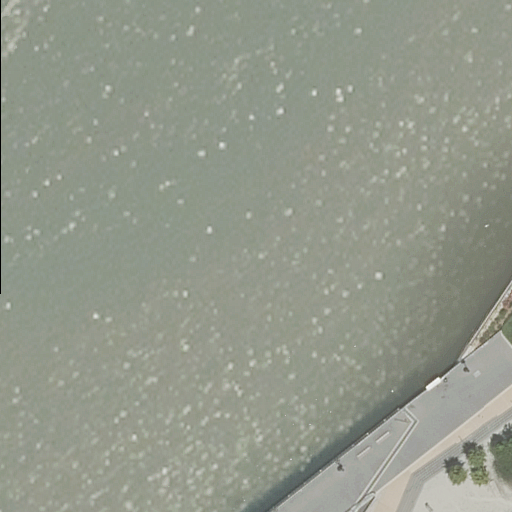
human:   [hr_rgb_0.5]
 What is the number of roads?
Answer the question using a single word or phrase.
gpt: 5

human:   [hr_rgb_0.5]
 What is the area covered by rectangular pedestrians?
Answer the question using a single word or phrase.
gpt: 2432m2

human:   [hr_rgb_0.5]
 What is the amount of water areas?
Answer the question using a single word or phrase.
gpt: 1

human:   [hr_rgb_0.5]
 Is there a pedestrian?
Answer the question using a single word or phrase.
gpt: yes

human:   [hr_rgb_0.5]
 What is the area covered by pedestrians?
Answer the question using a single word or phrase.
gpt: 2432m2

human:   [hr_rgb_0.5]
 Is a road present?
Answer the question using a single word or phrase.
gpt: yes

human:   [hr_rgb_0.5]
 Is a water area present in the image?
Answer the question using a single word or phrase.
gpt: yes

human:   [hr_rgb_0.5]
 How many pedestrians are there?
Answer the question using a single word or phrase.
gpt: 2

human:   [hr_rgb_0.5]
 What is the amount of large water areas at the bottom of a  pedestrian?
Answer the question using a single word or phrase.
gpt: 0

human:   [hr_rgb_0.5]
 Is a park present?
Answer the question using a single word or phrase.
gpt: yes

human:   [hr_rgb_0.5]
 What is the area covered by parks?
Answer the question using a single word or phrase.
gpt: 7090m2

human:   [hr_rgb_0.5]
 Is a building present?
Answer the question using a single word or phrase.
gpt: no

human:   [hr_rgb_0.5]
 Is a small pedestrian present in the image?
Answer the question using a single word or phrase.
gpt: no

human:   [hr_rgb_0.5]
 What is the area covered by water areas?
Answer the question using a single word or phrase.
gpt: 9615m2

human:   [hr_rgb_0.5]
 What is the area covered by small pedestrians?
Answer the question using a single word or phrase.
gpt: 0m2

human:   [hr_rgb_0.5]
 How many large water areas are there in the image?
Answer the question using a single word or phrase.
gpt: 1

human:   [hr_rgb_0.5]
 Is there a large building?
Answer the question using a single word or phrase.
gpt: no

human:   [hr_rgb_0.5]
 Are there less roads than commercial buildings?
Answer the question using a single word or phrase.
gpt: no

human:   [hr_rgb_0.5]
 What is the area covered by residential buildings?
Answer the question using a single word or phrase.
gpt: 0m2

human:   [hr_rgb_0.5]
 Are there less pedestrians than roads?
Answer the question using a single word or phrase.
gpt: yes

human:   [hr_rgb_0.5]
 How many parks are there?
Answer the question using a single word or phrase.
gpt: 1

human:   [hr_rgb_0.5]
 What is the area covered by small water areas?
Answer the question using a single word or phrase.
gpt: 0m2

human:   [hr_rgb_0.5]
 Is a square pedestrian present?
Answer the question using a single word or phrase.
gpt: no

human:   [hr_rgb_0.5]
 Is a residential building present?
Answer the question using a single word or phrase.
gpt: no

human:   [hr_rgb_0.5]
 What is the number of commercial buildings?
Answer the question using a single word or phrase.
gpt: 0

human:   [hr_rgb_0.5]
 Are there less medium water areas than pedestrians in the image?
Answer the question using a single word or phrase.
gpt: yes

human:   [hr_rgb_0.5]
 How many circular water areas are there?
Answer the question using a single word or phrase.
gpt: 0

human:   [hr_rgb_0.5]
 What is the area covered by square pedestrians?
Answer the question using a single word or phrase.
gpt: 0m2

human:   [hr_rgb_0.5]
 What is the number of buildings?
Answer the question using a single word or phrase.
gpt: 0

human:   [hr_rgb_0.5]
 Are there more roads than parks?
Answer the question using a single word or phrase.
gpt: yes

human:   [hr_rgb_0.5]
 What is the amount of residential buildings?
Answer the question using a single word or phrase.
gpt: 0

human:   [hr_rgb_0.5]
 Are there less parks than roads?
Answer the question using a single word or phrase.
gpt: yes

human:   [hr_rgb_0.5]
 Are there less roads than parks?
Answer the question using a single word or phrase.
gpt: no

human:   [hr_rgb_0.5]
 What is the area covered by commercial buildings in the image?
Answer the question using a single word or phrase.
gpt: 0m2

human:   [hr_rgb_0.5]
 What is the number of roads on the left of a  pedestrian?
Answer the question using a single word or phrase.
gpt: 0

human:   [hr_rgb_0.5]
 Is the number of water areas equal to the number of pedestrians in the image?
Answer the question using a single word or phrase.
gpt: no

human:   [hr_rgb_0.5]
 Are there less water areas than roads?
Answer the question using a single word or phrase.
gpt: yes

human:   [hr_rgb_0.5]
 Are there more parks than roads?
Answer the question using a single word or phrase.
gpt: no

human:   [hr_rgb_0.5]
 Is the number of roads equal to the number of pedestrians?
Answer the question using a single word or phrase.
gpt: no

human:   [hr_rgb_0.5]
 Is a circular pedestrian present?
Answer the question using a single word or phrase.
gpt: no

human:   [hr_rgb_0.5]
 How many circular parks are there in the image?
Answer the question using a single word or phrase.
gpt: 0

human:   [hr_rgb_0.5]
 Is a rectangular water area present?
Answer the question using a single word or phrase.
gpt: no

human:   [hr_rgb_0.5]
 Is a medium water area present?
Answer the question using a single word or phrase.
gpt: no

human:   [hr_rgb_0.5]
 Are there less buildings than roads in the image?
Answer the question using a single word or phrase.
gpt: yes

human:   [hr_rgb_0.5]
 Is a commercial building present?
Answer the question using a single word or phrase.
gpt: no

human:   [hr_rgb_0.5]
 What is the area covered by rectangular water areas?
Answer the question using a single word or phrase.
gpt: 0m2

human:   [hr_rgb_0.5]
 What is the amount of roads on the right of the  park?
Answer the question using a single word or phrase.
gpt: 5

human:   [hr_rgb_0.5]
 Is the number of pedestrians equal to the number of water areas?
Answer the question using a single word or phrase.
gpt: no

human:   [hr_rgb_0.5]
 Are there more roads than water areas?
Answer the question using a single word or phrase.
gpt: yes

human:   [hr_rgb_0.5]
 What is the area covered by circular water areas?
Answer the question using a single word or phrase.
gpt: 0m2

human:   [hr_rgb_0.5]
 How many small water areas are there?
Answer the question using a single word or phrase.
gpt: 0

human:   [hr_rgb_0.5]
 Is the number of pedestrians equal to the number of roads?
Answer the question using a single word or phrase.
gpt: no

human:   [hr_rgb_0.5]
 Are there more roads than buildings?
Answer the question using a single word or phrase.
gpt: yes

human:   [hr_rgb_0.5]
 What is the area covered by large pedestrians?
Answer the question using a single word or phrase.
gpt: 2432m2

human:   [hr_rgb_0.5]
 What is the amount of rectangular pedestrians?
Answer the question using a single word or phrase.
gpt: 2

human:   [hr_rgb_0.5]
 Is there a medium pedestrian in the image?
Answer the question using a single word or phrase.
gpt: no

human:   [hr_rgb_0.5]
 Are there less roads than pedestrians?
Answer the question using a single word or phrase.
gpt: no

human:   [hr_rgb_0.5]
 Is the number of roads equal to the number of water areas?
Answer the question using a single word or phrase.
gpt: no

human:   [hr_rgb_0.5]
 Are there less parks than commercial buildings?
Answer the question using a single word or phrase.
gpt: no

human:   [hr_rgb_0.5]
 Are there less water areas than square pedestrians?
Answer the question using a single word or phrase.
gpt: no

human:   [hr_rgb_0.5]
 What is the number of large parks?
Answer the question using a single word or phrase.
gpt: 1

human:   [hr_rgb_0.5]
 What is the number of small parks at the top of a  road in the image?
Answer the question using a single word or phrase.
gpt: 0

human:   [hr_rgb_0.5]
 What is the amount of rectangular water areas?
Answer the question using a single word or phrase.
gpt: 0

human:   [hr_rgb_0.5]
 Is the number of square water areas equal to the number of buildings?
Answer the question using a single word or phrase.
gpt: yes